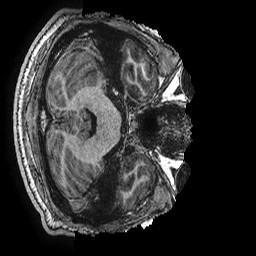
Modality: T1w
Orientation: axial
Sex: male
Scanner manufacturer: ge
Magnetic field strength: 3 T
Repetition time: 0.00766 s
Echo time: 0.003476 s